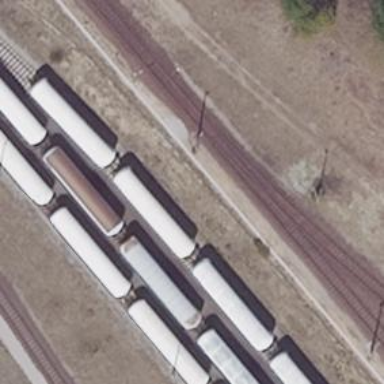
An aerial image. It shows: Railway switch.